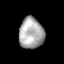
Tissue: lung
Cell type: Epithelial cells
Senescence score: 0.1939
Nuclear area (px): 753
Mean DAPI intensity: 169.178